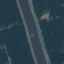
Land use / land cover class: River